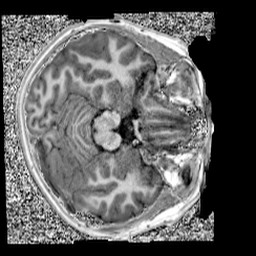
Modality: UNIT1
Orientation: axial
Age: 10
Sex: male
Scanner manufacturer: siemens
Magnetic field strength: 3 T
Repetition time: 4 s
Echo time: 0.00303 s